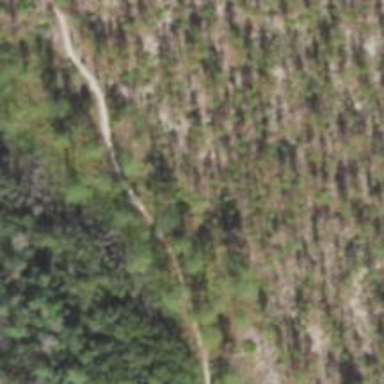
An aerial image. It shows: Red marked trail that is path.